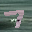
Label: 7